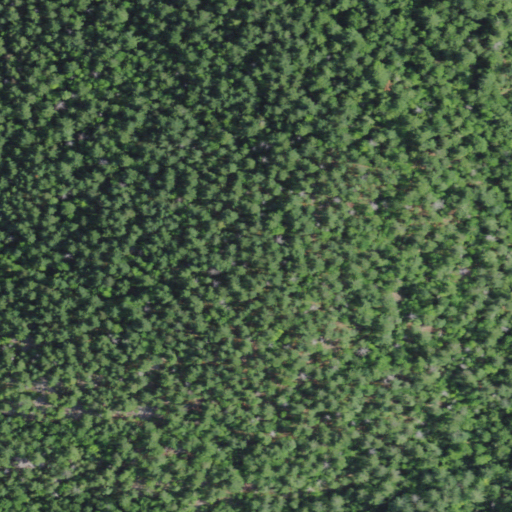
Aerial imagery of mountain in New York named Greenough Mountain containing evergreen forest and mixed forest